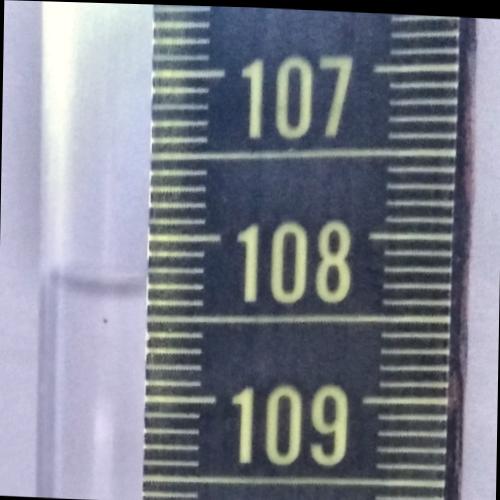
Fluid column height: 108.3 cm